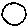
Label: circle